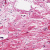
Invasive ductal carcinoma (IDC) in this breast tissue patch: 0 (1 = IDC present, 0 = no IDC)